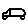
Label: car